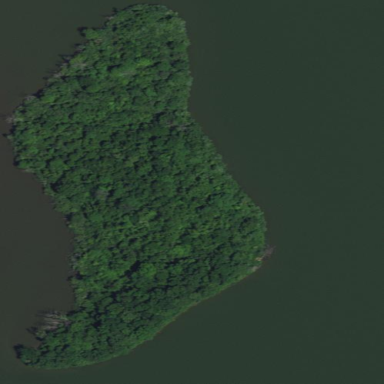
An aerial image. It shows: Islet of deciduous woodland with broadleaved trees.